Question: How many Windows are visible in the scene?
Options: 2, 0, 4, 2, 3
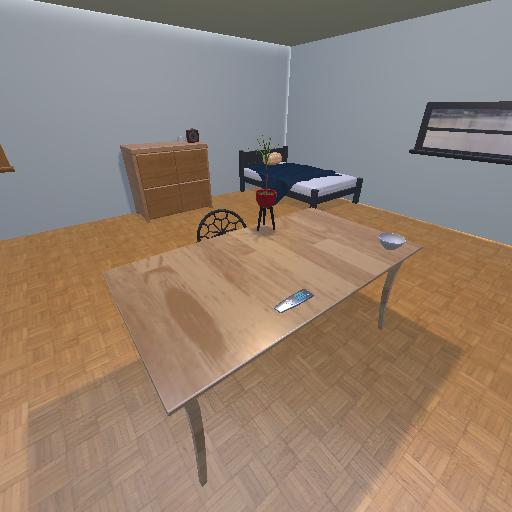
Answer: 2